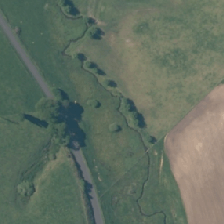
Land cover: deciduous_hardwood